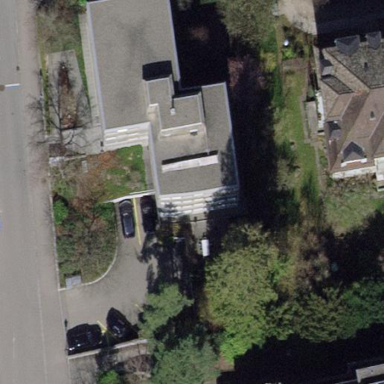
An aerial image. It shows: Office building with flat roof.